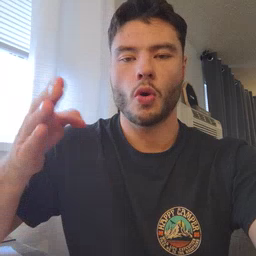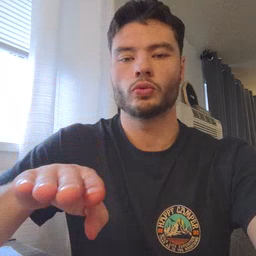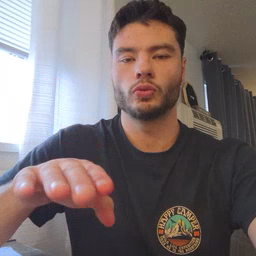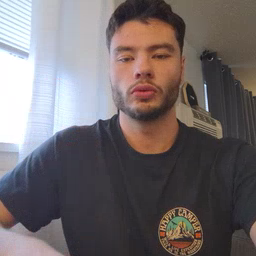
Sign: close